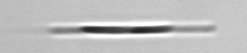
Label: Leptocylindrus